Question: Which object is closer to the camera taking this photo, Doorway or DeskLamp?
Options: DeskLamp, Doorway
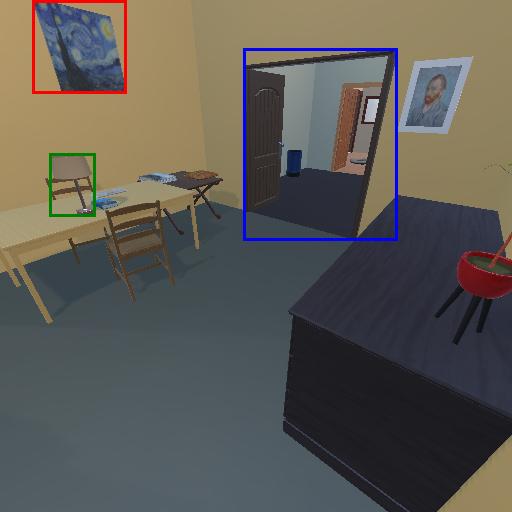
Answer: DeskLamp